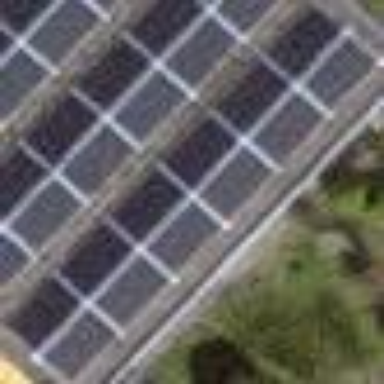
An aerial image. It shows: Solar power generator.